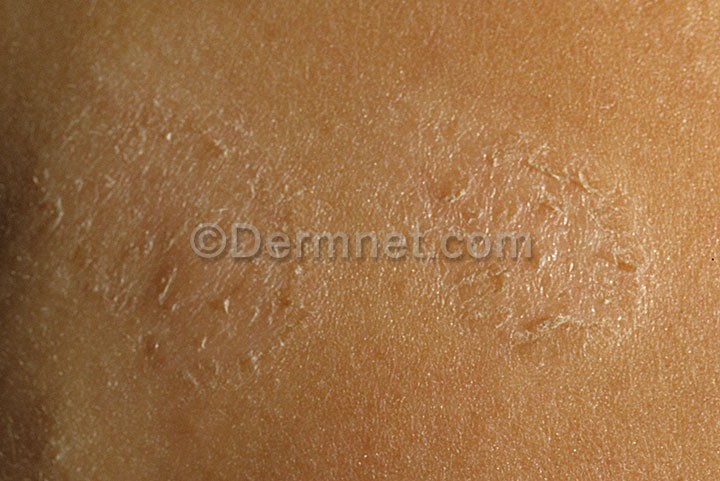
Disease: Eczema Photos